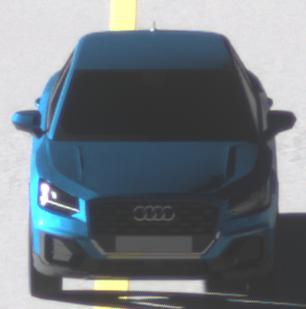
Make: Audi
Model: Q2
Model produced from: 2016
Model produced until: 2020
Doors: 5
Color: blue
Road condition: dry road
Daytime: morning or afternoon
Contrast: high contrast